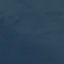
Land use / land cover: SeaLake